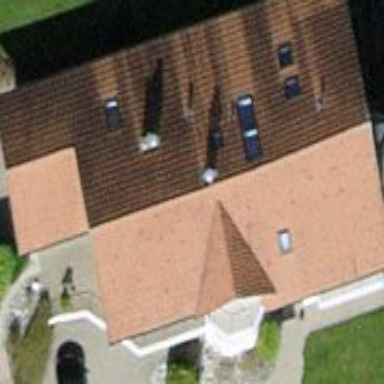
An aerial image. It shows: Detached building with gabled roof.